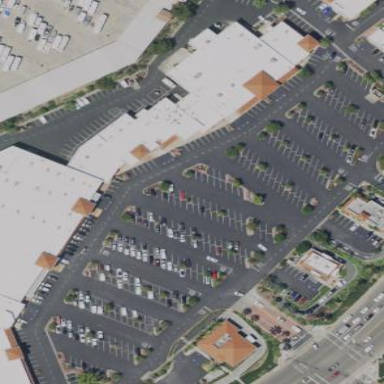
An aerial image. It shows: Retail area.